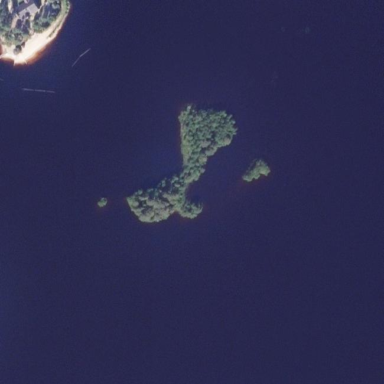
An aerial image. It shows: Islet.